Question: I just started with driver development. For some experiments with loading, unloading and debugging I have written the following simple driver:
'''
#include <ntddk.h>
void DriverUnload(PDRIVER_OBJECT pDriverObject)
{
UNREFERENCED_PARAMETER(pDriverObject);
DbgPrint("Driver unloading
");
}
NTSTATUS DriverEntry(
PDRIVER_OBJECT DriverObject,
PUNICODE_STRING RegistryPath)
{
UNREFERENCED_PARAMETER(DriverObject);
UNREFERENCED_PARAMETER(RegistryPath);
DriverObject->DriverUnload = DriverUnload;
DbgPrint("Hello, World
");
return STATUS_SUCCESS;
}
'''
I compiled the driver for my target system, Windows 7 64bit, with debug symbols, copied it to target system and loaded and run it with OSR Driver Loader.
Everything works fine and I can unload and load the driver:
I can connect with WinDbg using a serial connection and can successfully break and run the target system. However, the problem occurs when I try to set a breakpoint.
I initially tried setting the breakpoint like this:
> kd> bp MyDriver1!DriverEntry
but the problem was, if I reloaded the driver and checked the breakpoints:
> kd> bl
0 e fffff880'<PHONE> 0001 (0001) < Unloaded_MyDriver1.sys >+0x1010
For me as beginner, it didn't look good (unloaded?) and no breaks occurred when loading.
So, I found out that its possible to set a breakpoint when a module is loaded:
> kd> bu MyDriver10 e fffff880'<PHONE> 0001 (0001) MyDriver1!DriverEntry < PERF > (MyDriver1+0x0)
When I continue system execution after the above command and load the driver (net start MyDriver1) the system crashes:
> Break instruction exception - code 80000003 (first chance)
---
- - - - - - - - - - - -
---
nt!RtlpBreakWithStatusInstruction: fffff800'028ca490 cc int 3 kd > bu MyDriver1 kd> bl 0 e fffff880'<PHONE> 0001(0001) MyDriver1!DriverEntry < PERF > (MyDriver1+0x0)kd > bc 0 kd> bl 1 e fffff880'<PHONE> 0001 (0001)MyDriver1!DriverEntry (MyDriver1+0x0)kd> g Access violation - code c0000005 (!!! second chance !!!)nt!IopUnloadDriver+0x327: fffff800'02cb8b29 0fb74844 movzx ecx,word ptr [rax+44h]
Finally, if I continue the execution now, I get a BSOD ...
Whats wrong here? Is my code wrong or am I setting the breakpoints not correctly?
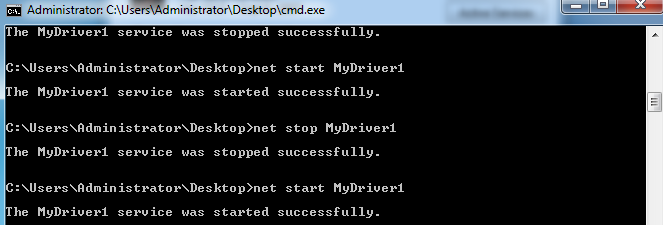
Answer: The command you are looking for is
sxe ld:MyDriver1
This will break when the driver is mapped into memory but before calling MyDriver1!DriverEntry and will allow you to put breakpoints at DriverEntry.
The command 'bu MyDriver1' puts a breakpoint in the first byte of the PE header of the driver image.
Also, clean up breakpoints after you unload the driver otherwise you cause the debugger to modify memory that could be allocated for something else.